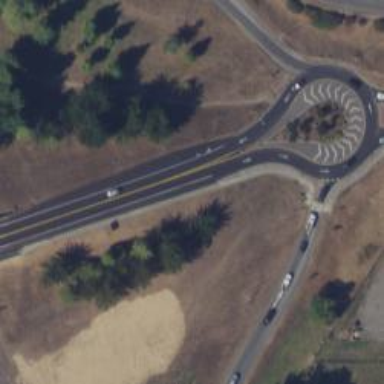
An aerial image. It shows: Tertiary road leading to teardrop roundabout.